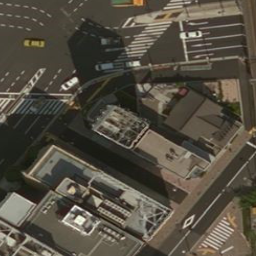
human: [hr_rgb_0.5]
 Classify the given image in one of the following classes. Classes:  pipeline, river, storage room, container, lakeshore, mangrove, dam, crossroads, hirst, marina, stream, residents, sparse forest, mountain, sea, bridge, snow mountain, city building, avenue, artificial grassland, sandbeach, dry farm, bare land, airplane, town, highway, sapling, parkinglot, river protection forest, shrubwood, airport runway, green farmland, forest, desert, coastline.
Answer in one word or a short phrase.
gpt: city building